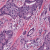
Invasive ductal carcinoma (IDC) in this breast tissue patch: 1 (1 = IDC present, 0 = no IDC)